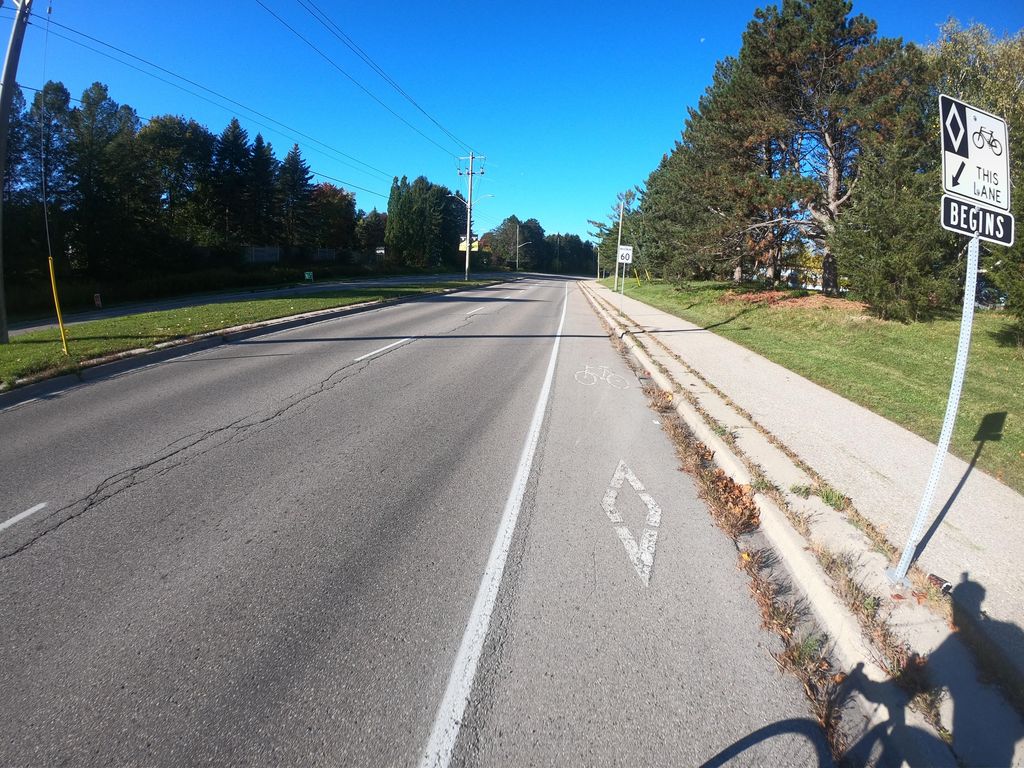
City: kitchener-waterloo